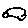
Label: car